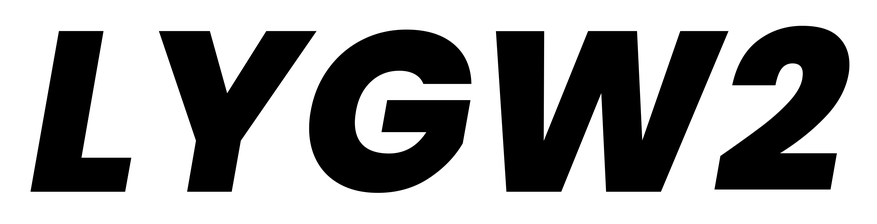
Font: Poppins-ExtraBoldItalic